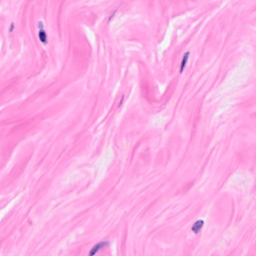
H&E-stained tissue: Breast